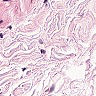
Metastatic tissue present: no